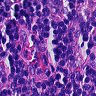
Metastatic tissue present: no